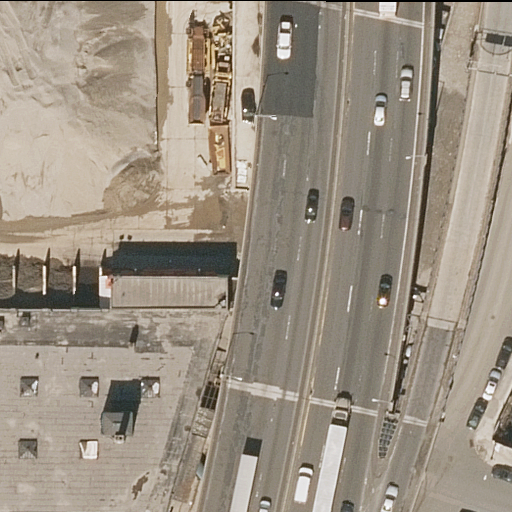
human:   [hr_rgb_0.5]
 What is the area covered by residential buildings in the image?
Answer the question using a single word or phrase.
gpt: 1746m2

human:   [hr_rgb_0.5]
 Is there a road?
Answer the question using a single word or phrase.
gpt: yes

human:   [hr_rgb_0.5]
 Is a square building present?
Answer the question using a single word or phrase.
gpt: no

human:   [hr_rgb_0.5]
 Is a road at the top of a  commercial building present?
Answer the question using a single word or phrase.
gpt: no

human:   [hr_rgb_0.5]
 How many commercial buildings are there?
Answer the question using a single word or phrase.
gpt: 0

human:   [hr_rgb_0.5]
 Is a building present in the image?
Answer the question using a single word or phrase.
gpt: yes

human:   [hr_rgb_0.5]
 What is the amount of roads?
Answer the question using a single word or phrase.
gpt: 7

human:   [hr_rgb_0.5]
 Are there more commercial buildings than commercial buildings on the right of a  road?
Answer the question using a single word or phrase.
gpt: no

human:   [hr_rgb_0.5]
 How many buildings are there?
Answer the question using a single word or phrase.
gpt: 2

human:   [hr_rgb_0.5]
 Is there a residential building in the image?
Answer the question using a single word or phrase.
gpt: yes

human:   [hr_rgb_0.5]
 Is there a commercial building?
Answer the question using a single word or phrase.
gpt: no

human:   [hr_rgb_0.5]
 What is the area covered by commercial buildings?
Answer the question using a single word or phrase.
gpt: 0m2

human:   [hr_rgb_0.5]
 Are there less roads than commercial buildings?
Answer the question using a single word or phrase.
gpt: no

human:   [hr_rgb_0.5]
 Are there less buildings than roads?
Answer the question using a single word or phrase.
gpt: yes

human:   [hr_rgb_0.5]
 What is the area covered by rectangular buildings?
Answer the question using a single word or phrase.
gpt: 1746m2

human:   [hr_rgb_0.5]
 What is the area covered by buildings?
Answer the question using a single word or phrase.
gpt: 1746m2

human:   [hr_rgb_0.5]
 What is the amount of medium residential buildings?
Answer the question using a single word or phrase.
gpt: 1

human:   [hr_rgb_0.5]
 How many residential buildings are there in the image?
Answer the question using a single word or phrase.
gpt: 2

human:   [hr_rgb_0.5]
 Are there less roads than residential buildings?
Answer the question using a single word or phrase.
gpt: no

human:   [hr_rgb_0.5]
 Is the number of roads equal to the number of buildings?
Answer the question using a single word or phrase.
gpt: no

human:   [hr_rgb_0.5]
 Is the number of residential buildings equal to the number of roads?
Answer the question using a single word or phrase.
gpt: no

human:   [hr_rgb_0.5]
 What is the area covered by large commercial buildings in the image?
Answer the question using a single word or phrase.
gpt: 0m2

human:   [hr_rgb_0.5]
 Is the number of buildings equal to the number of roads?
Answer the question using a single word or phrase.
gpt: no

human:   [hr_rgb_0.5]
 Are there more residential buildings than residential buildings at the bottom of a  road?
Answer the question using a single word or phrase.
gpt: no

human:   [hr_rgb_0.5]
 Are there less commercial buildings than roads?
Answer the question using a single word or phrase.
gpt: yes

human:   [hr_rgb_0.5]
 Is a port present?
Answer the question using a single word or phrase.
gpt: no

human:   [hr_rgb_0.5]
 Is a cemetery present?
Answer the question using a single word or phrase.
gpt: no

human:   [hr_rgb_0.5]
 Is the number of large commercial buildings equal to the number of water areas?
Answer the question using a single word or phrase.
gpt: yes

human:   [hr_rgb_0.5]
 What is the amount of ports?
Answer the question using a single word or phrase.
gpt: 0

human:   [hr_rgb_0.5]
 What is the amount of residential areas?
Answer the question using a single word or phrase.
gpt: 0

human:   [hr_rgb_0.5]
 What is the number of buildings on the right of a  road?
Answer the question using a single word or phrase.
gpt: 0

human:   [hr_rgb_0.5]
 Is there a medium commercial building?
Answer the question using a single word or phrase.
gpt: no

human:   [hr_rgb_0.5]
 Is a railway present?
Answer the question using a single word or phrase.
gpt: no

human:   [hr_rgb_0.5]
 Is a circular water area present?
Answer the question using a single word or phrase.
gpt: no

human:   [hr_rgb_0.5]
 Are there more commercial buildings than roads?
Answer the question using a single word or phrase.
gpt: no

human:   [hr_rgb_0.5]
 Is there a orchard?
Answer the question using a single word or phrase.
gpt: no

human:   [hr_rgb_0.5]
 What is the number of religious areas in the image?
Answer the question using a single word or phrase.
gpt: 0

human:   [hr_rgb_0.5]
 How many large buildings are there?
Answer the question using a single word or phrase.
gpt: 1

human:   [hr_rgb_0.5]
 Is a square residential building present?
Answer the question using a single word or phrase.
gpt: no

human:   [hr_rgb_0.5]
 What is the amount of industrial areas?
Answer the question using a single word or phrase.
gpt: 0

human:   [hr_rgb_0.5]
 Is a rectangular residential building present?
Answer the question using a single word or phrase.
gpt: yes

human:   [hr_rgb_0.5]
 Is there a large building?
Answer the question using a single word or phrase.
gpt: yes

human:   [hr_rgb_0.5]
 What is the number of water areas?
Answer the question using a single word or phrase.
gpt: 0

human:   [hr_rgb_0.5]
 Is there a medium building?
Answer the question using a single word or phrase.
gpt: yes

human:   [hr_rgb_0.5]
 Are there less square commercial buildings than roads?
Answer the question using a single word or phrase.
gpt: yes

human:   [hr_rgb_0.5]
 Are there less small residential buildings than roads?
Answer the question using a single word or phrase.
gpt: yes

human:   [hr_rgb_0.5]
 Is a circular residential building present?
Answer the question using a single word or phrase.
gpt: no

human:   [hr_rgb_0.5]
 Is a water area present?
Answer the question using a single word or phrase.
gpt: no

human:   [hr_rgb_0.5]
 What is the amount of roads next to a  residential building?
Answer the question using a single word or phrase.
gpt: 7

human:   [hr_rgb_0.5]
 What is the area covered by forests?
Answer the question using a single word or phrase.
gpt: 0m2

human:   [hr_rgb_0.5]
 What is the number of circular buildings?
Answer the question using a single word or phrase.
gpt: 0

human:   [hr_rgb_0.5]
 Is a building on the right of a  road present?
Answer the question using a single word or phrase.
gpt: no

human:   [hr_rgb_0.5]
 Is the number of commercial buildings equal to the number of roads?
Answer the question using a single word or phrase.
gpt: no

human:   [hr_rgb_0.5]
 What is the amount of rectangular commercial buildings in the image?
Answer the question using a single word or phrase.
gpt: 0

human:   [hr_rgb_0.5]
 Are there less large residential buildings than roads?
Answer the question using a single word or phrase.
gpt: yes

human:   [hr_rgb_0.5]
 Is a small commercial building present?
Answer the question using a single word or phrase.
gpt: no

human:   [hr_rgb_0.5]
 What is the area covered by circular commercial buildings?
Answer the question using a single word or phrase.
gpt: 0m2

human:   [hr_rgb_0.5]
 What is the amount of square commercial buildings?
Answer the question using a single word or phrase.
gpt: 0

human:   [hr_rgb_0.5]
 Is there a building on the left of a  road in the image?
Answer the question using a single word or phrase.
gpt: yes

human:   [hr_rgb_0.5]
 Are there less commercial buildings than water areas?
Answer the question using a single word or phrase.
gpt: no

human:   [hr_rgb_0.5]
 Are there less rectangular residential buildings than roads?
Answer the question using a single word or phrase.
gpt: yes

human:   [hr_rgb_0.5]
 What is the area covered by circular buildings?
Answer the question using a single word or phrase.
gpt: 0m2

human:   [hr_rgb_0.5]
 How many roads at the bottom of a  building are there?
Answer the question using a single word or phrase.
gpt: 1

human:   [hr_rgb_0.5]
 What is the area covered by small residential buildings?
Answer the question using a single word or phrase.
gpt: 0m2